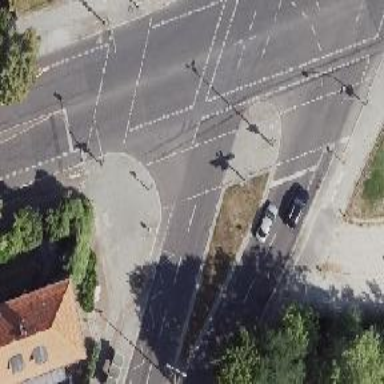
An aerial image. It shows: Road crossing with traffic signals.